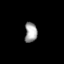
Tissue: prostate
Cell type: Fibroblasts
Senescence score: 0.6885
Nuclear area (px): 240
Mean DAPI intensity: 161.825